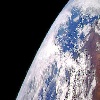
Label: cloud